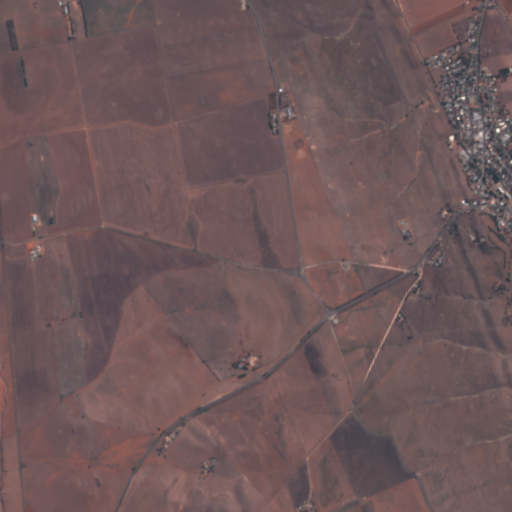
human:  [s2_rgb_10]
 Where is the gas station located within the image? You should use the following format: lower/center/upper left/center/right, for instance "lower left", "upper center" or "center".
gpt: The gas station is located in the center right of the image.
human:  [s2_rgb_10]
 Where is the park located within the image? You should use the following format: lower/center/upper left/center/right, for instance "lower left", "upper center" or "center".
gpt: The park is located in the upper right of the image.
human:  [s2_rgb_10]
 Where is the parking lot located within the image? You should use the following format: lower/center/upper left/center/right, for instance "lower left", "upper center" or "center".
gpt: The parking lot is located in the upper right of the image.
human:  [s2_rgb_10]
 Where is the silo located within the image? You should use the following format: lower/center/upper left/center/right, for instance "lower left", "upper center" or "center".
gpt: The silo is located in the center right of the image.
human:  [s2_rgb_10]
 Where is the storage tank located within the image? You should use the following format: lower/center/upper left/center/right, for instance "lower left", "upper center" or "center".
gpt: The storage tank is located in the center of the image.
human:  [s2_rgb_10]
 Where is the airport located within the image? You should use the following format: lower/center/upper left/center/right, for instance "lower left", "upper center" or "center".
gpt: There is no airport in the image.